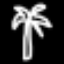
Label: palm tree